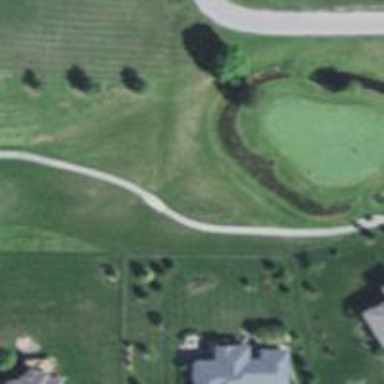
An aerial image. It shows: Golf rough area.